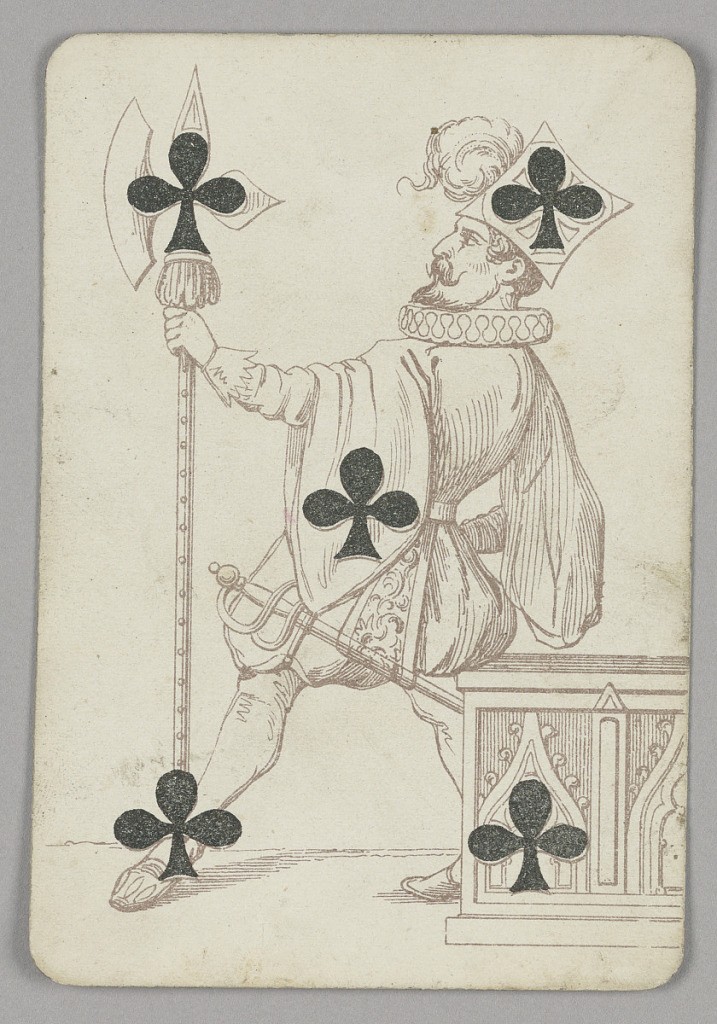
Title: Five of Clubs
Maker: E. Le Tellier, French, active late 19th century
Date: late 19th century
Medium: Lithograph on paper
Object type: Playing card
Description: Five of Clubs playing card from a pack of transformation playing cards. A male court figure wearing elaborate costume, a sword at his hip and holding a large decorative ax. Five black clubs integrated into the scene.